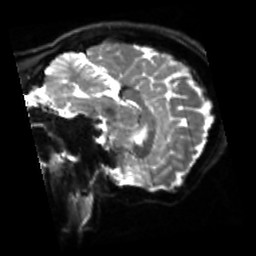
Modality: sbref
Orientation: sagittal
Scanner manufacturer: siemens
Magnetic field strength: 3 T
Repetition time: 4 s
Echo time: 0.0594 s